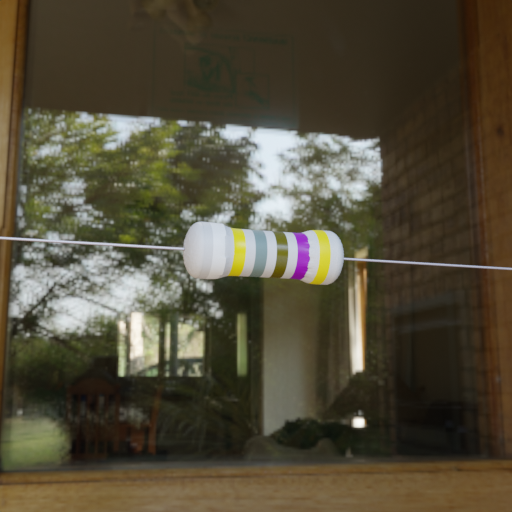
Resistor colour bands (in order): white, yellow, gray, brown, violet, yellow